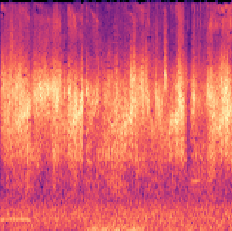
Sound class: Frog